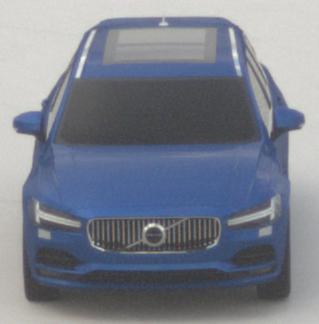
Make: Volvo
Model: V90
Detailed model: -
Model produced from: 2016
Model produced until: 2020
Doors: 5
Color: blue
Road condition: dry road
Daytime: midday
Contrast: low contrast